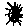
Label: sun